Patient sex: F
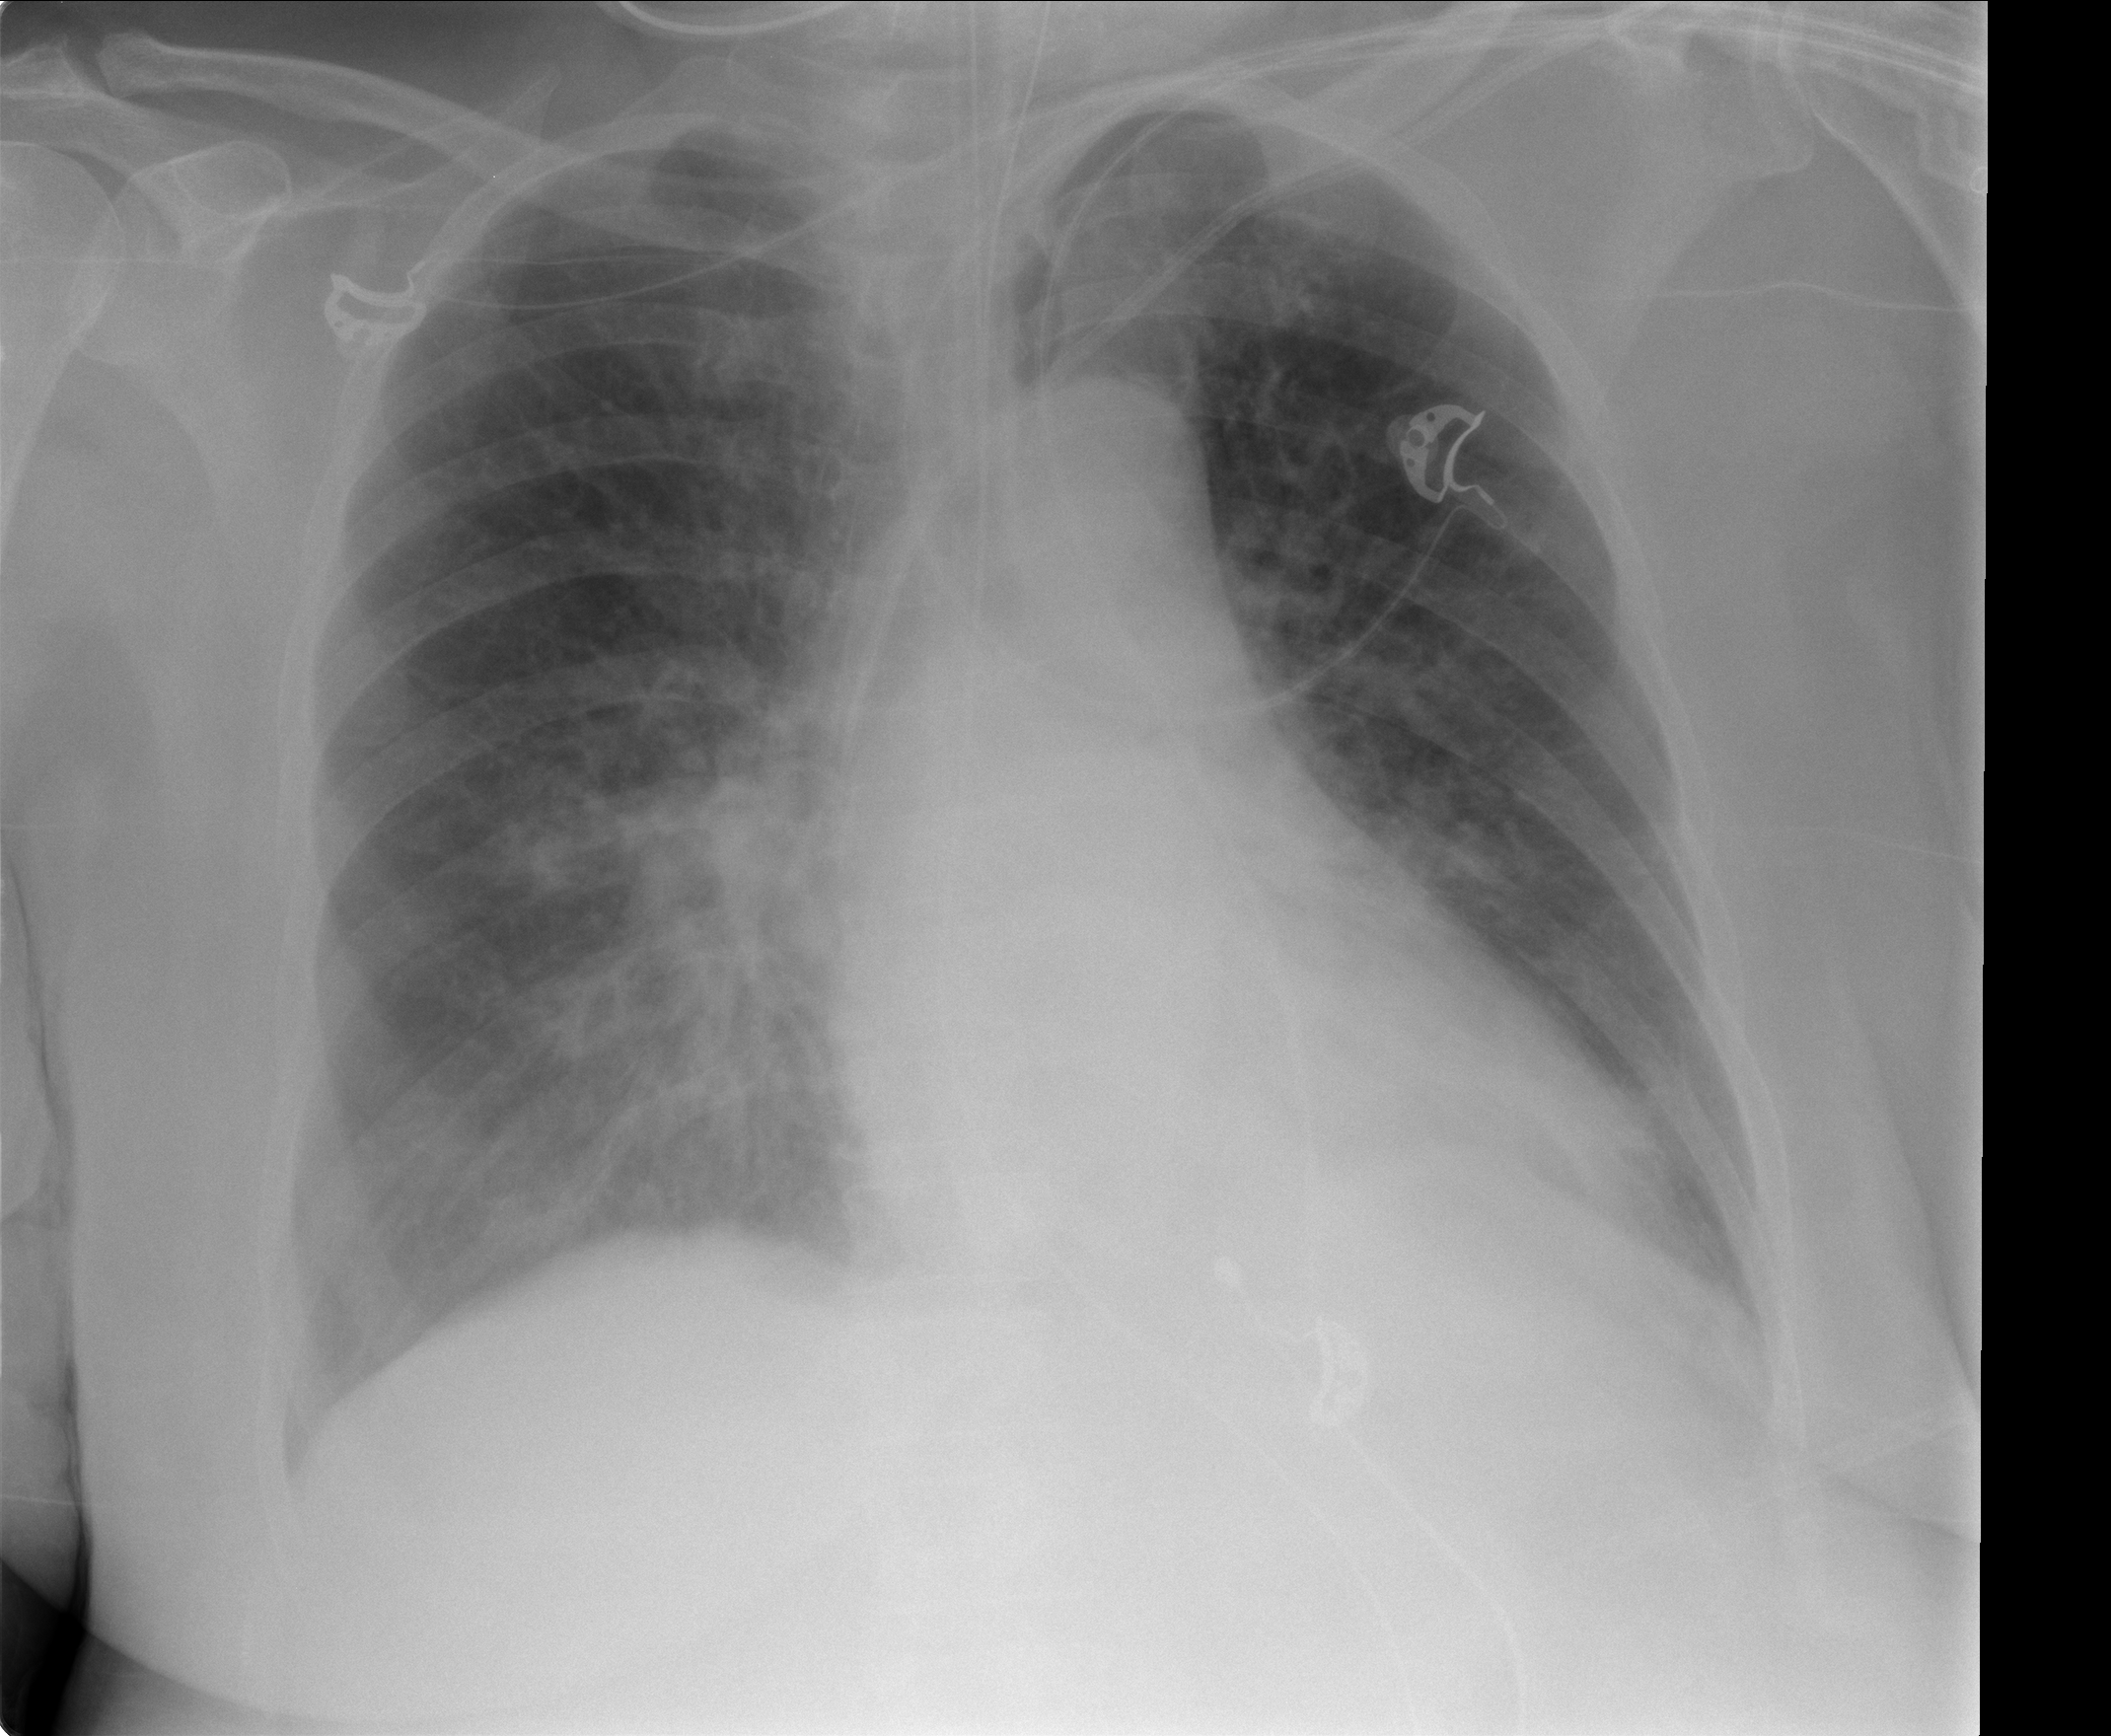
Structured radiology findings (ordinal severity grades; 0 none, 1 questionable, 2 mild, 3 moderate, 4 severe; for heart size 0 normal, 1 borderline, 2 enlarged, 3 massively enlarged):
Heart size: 0
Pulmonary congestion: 0
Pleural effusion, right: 0
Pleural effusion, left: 0
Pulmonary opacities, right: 3
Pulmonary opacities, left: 1
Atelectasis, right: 2
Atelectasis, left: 2